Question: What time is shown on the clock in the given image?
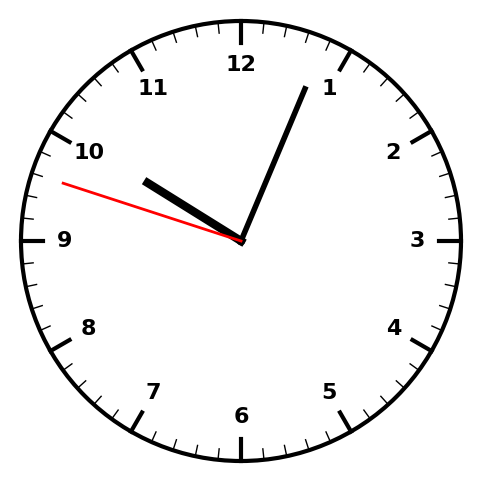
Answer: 10:03:48